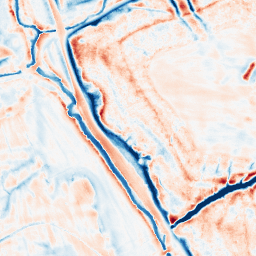
Category: edge_preserving
Decomposition family: bilateral
Decomposition parameters: d: 21
sigma_color: 50
sigma_space: 25
Upsampling method: cubic_catmull_rom
Upsampling parameters: scale: 8
Upsampling scale: 8